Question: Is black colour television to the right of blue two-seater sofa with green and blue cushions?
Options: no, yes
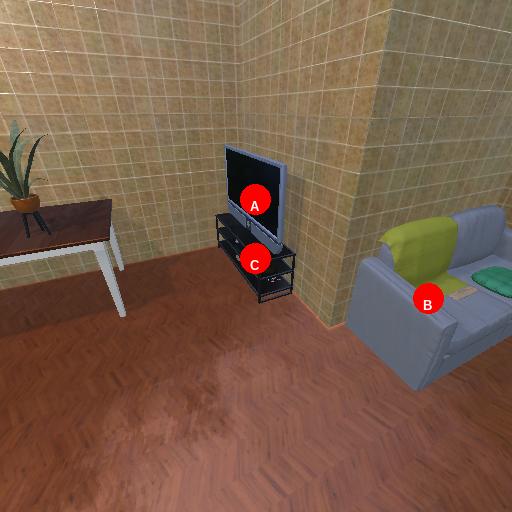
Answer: no